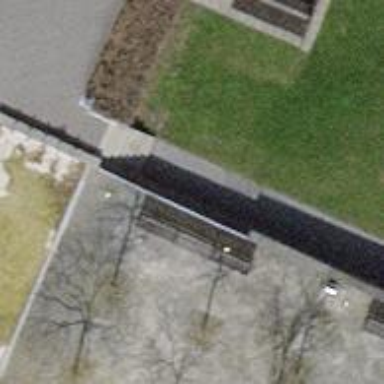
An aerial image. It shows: Bench.